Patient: sex M, age 65
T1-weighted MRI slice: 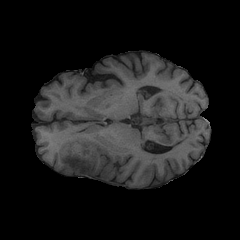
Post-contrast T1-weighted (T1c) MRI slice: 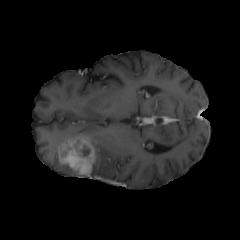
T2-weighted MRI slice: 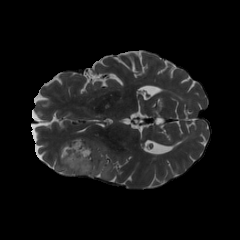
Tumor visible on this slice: yes
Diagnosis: Glioblastoma, IDH-wildtype
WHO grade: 4